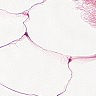
Metastatic tissue present: no